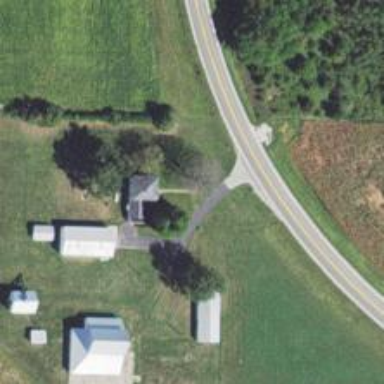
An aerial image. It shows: Driveway.